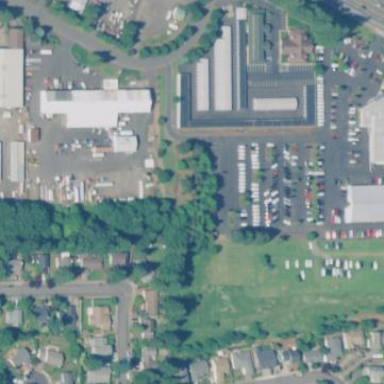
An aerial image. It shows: Commercial area with storage rental shop.